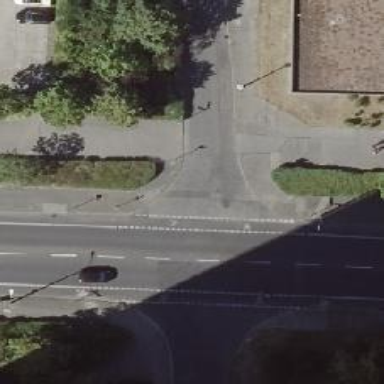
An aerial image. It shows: Road with "give way" sign.